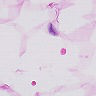
Metastatic tissue present: no